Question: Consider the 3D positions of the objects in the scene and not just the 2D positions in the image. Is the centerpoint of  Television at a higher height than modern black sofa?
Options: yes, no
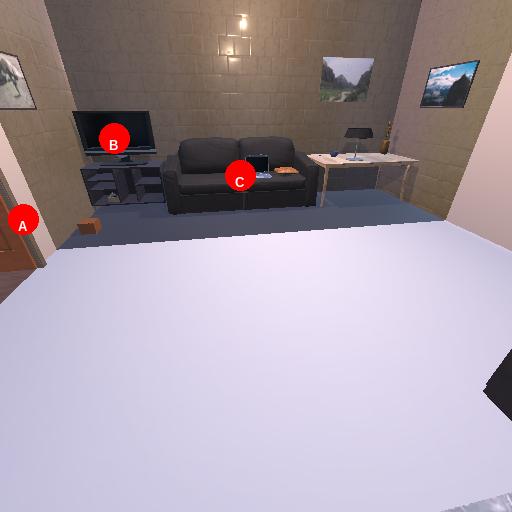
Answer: yes